Question: I was trying to plot function return values, one based on another. My function definition is:
'''
function [final_speed, voltage] = find_final_speed(simulink_output)
'''
As you can see, it returns two variables. I need a matrix that looks like this:
'''
final_speed_1 voltage_1
final_speed_2 voltage_1
final_speed_3 voltage_1
final_speed_4 voltage_1
final_speed_5 voltage_1
'''
In the end, voltages should be plotted on X axis, speeds on Y axis.

I originally tried this:
'''
speedpervoltage = [find_final_speed(DATA_1); find_final_speed(DATA_2); ... ];
'''
But that would only result in this matrix, all voltage info gone:
'''
final_speed_1
final_speed_2
...
'''
After all google searches and attempts failed, I did this:
'''
[s1 v1] = find_final_speed(DATA_1);
[s2 v2] = find_final_speed(DATA_2);
[s... v...] = find_final_speed(DATA_...);
speedpervoltage = [0 0;s1 v1;s2 v2;s... v....;];
% Just contains the figure call along with graph properties.
plot_speedpervoltage(speedpervoltage);
'''
This is really not optimal or practical solution. How can I do this more dynamically? Ideally, I'd like to have function 'create_speedpervoltage' which would take array of data matrixes as argument:
'''
plot_speedpervoltage(create_speedpervoltage([DATA_1 DATA_2 ...]));
'''
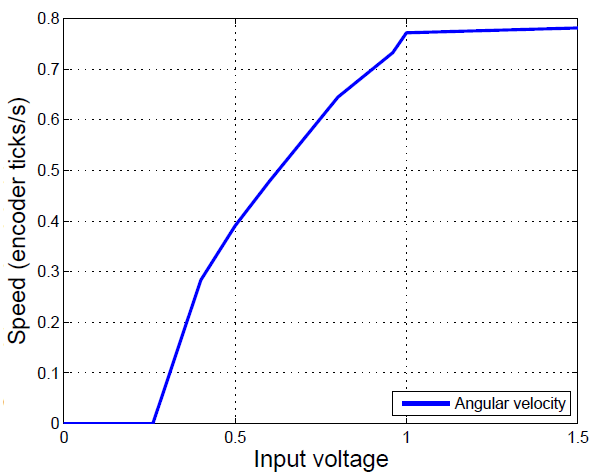
Answer: if you know how many datasets you have, you encapsulate everything in a for loop like this:
'''
Data = [DATA_1, DATA_2,....DATA_N] ;
outMat = [] ;
for i = 1 : length (Data)
[s v] = find_final_speed(Data(i));
outMat = [outMat ; s,v]
end
'''